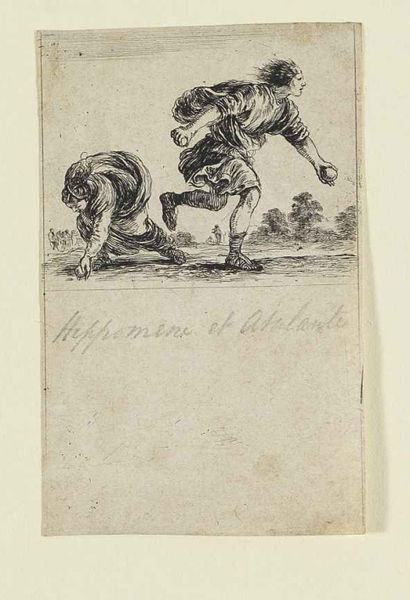
Titel: Jeu de la Mythologie - Hippomene et Atalante
Künstler: Stefano della Bella
Standort: Karlsruhe
Institution: Staatliche Kunsthalle Karlsruhe
Schlagwörter: baum, kampf, mann, nackt, umhang, weiß, bäume, landschaft, menschen, mädchen, frankreich, frau, grau, haar, männer, profil, schwarz, skizze, zeichnung, gras, tuch, weg, wiese, ball, leute, rock, alt, arme, barock, falten, kleidung, mensch, stein, steine, erde, feld, hügel, natur, wind, boden, land, gewand, haare, paar, personen, kinder, frucht, beine, schnell, schwung, apfel, äpfel, schrift, papier, zwei, schuhe, jungen, acker, ernte, laufen, sammeln, grafik, graphik, akcer, wehen, wild, spielen, sport, wettkampf, sandalen, junge, knie, flucht, spiel, tusche, antike, bücken, buch, fuss, linie, druck, schwarz weiss, druckgrafik, schraffur, radierung, stich, raub, text, strich, lauf, rennen, schraffiert, bleistift, kugel, kugeln, mythologie, stift, tinte, sandale, kartoffel, kartoffelfeld, kartoffeln, antik, toga, verfolgung, gebückt, kaufen, kupferstich, wurf, schwar, handschrift, aufheben, boule, stehlen, flüchtig, schwungvoll, eile, werden, werfen, läuft, manner, rennend, zewei, parole, auflesen, s, 2, reichnung, mundraub, atalante, hippomene, atalanta, hippomen, hippomenes, heppomene, kertoffelernte, strsße, hippomeno, heppmene et alt, kugelwerfen, aufhebend, steinewerfen